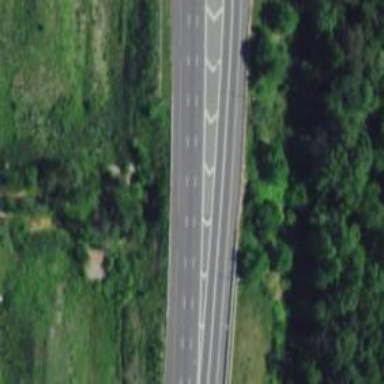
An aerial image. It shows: Asphalt motorway link.